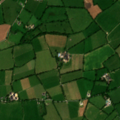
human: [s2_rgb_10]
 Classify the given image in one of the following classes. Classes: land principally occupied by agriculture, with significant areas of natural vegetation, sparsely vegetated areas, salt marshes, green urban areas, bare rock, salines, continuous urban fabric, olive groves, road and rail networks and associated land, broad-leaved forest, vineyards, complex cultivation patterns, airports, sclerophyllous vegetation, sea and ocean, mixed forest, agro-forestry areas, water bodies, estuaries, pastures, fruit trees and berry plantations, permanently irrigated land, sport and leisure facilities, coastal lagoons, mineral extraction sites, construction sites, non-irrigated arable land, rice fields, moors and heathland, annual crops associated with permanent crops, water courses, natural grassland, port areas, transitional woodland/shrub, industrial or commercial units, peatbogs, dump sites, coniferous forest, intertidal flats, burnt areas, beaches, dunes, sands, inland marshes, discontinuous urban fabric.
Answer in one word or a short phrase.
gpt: pastures